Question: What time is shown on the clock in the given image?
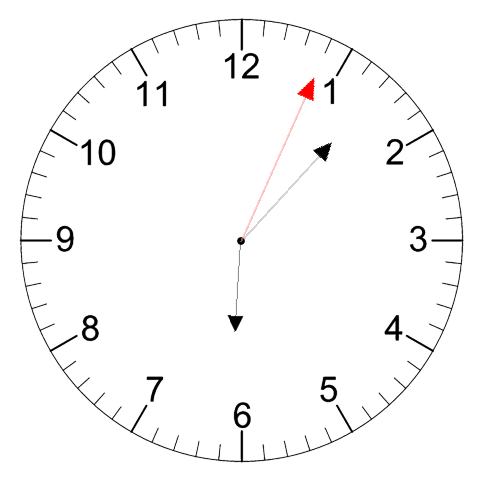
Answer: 06:07:04